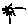
Label: flower